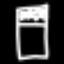
Label: bed